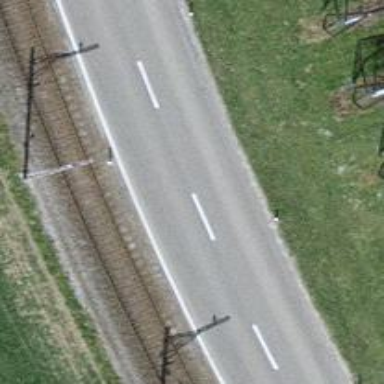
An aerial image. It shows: Asphalt road classified as primary highway.